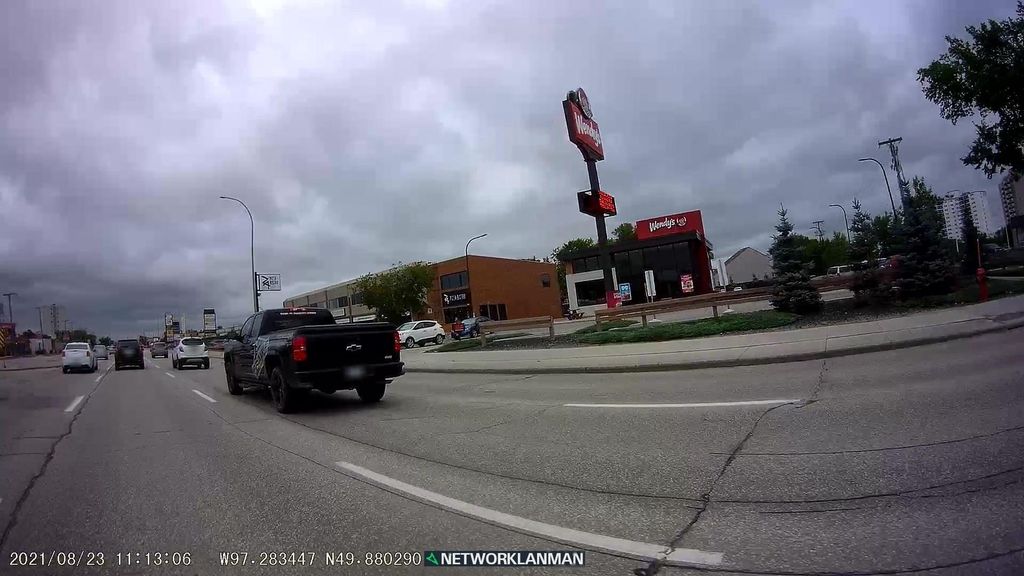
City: winnipeg